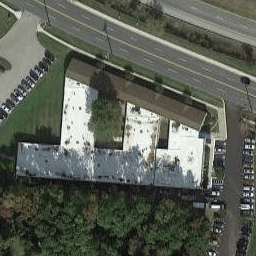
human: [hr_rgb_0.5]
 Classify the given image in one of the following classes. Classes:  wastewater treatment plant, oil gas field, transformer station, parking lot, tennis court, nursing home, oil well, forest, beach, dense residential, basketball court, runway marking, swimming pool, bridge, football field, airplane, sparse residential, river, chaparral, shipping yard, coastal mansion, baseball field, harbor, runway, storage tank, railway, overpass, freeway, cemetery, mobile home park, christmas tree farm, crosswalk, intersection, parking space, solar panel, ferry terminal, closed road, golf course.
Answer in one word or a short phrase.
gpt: nursing home